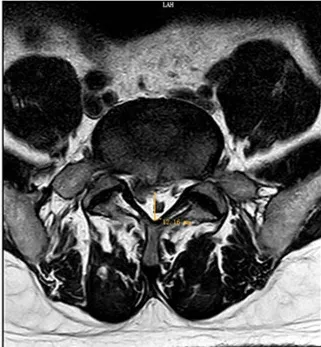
Comparison of MRI of the lumbar region at the time of the initial visit (2023-02-19) and after a period of treatment (2023-05-16). (B): The axial view showed a large disc herniation on the right side, resulting in nerve root compression. The diameter of the spinal canal on the cross section was 12.16 mm.
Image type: radiology (mri)